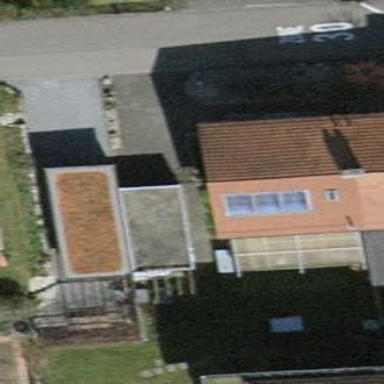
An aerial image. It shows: Building with tiled roof.